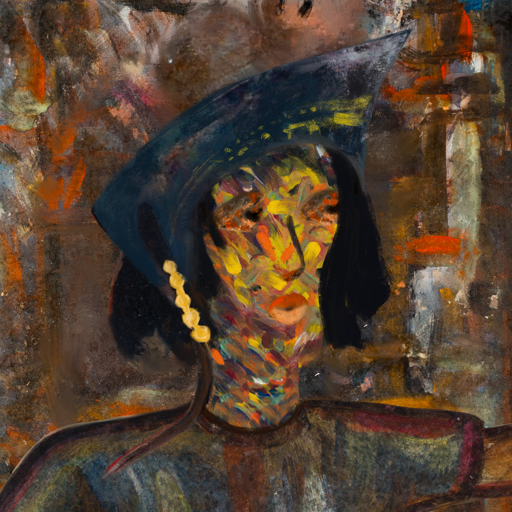
Background: GypsyQueen, Head And Neck Side: An_Impression, Face Side: Gypsy_Queen, Bust: Mosgoul, Hair Side: Mosgoul, Head Accessory: Irani, Second Necklace: Blank, Necklace: Blank, Baby: Blank